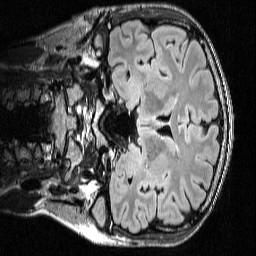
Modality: FLAIR
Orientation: coronal
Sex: male
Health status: ill
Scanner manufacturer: siemens
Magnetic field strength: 3 T
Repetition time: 7 s
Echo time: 0.372 s